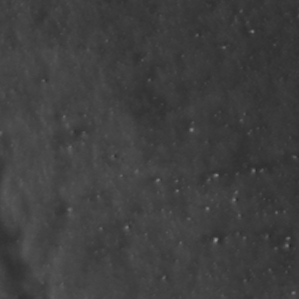
Label: non_frost